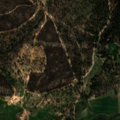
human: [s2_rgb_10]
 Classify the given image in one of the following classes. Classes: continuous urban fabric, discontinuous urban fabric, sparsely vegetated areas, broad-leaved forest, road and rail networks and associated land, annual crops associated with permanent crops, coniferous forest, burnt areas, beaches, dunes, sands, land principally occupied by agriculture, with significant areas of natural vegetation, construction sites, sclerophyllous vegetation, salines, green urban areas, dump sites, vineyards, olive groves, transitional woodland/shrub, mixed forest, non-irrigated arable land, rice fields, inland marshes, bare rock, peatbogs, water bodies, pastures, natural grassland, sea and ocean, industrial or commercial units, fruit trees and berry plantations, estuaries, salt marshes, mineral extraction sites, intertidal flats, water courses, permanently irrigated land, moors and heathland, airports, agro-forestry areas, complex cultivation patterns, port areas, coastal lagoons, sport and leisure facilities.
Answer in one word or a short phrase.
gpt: rice fields, pastures, agro-forestry areas, broad-leaved forest, coniferous forest, mixed forest, transitional woodland/shrub